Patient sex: M
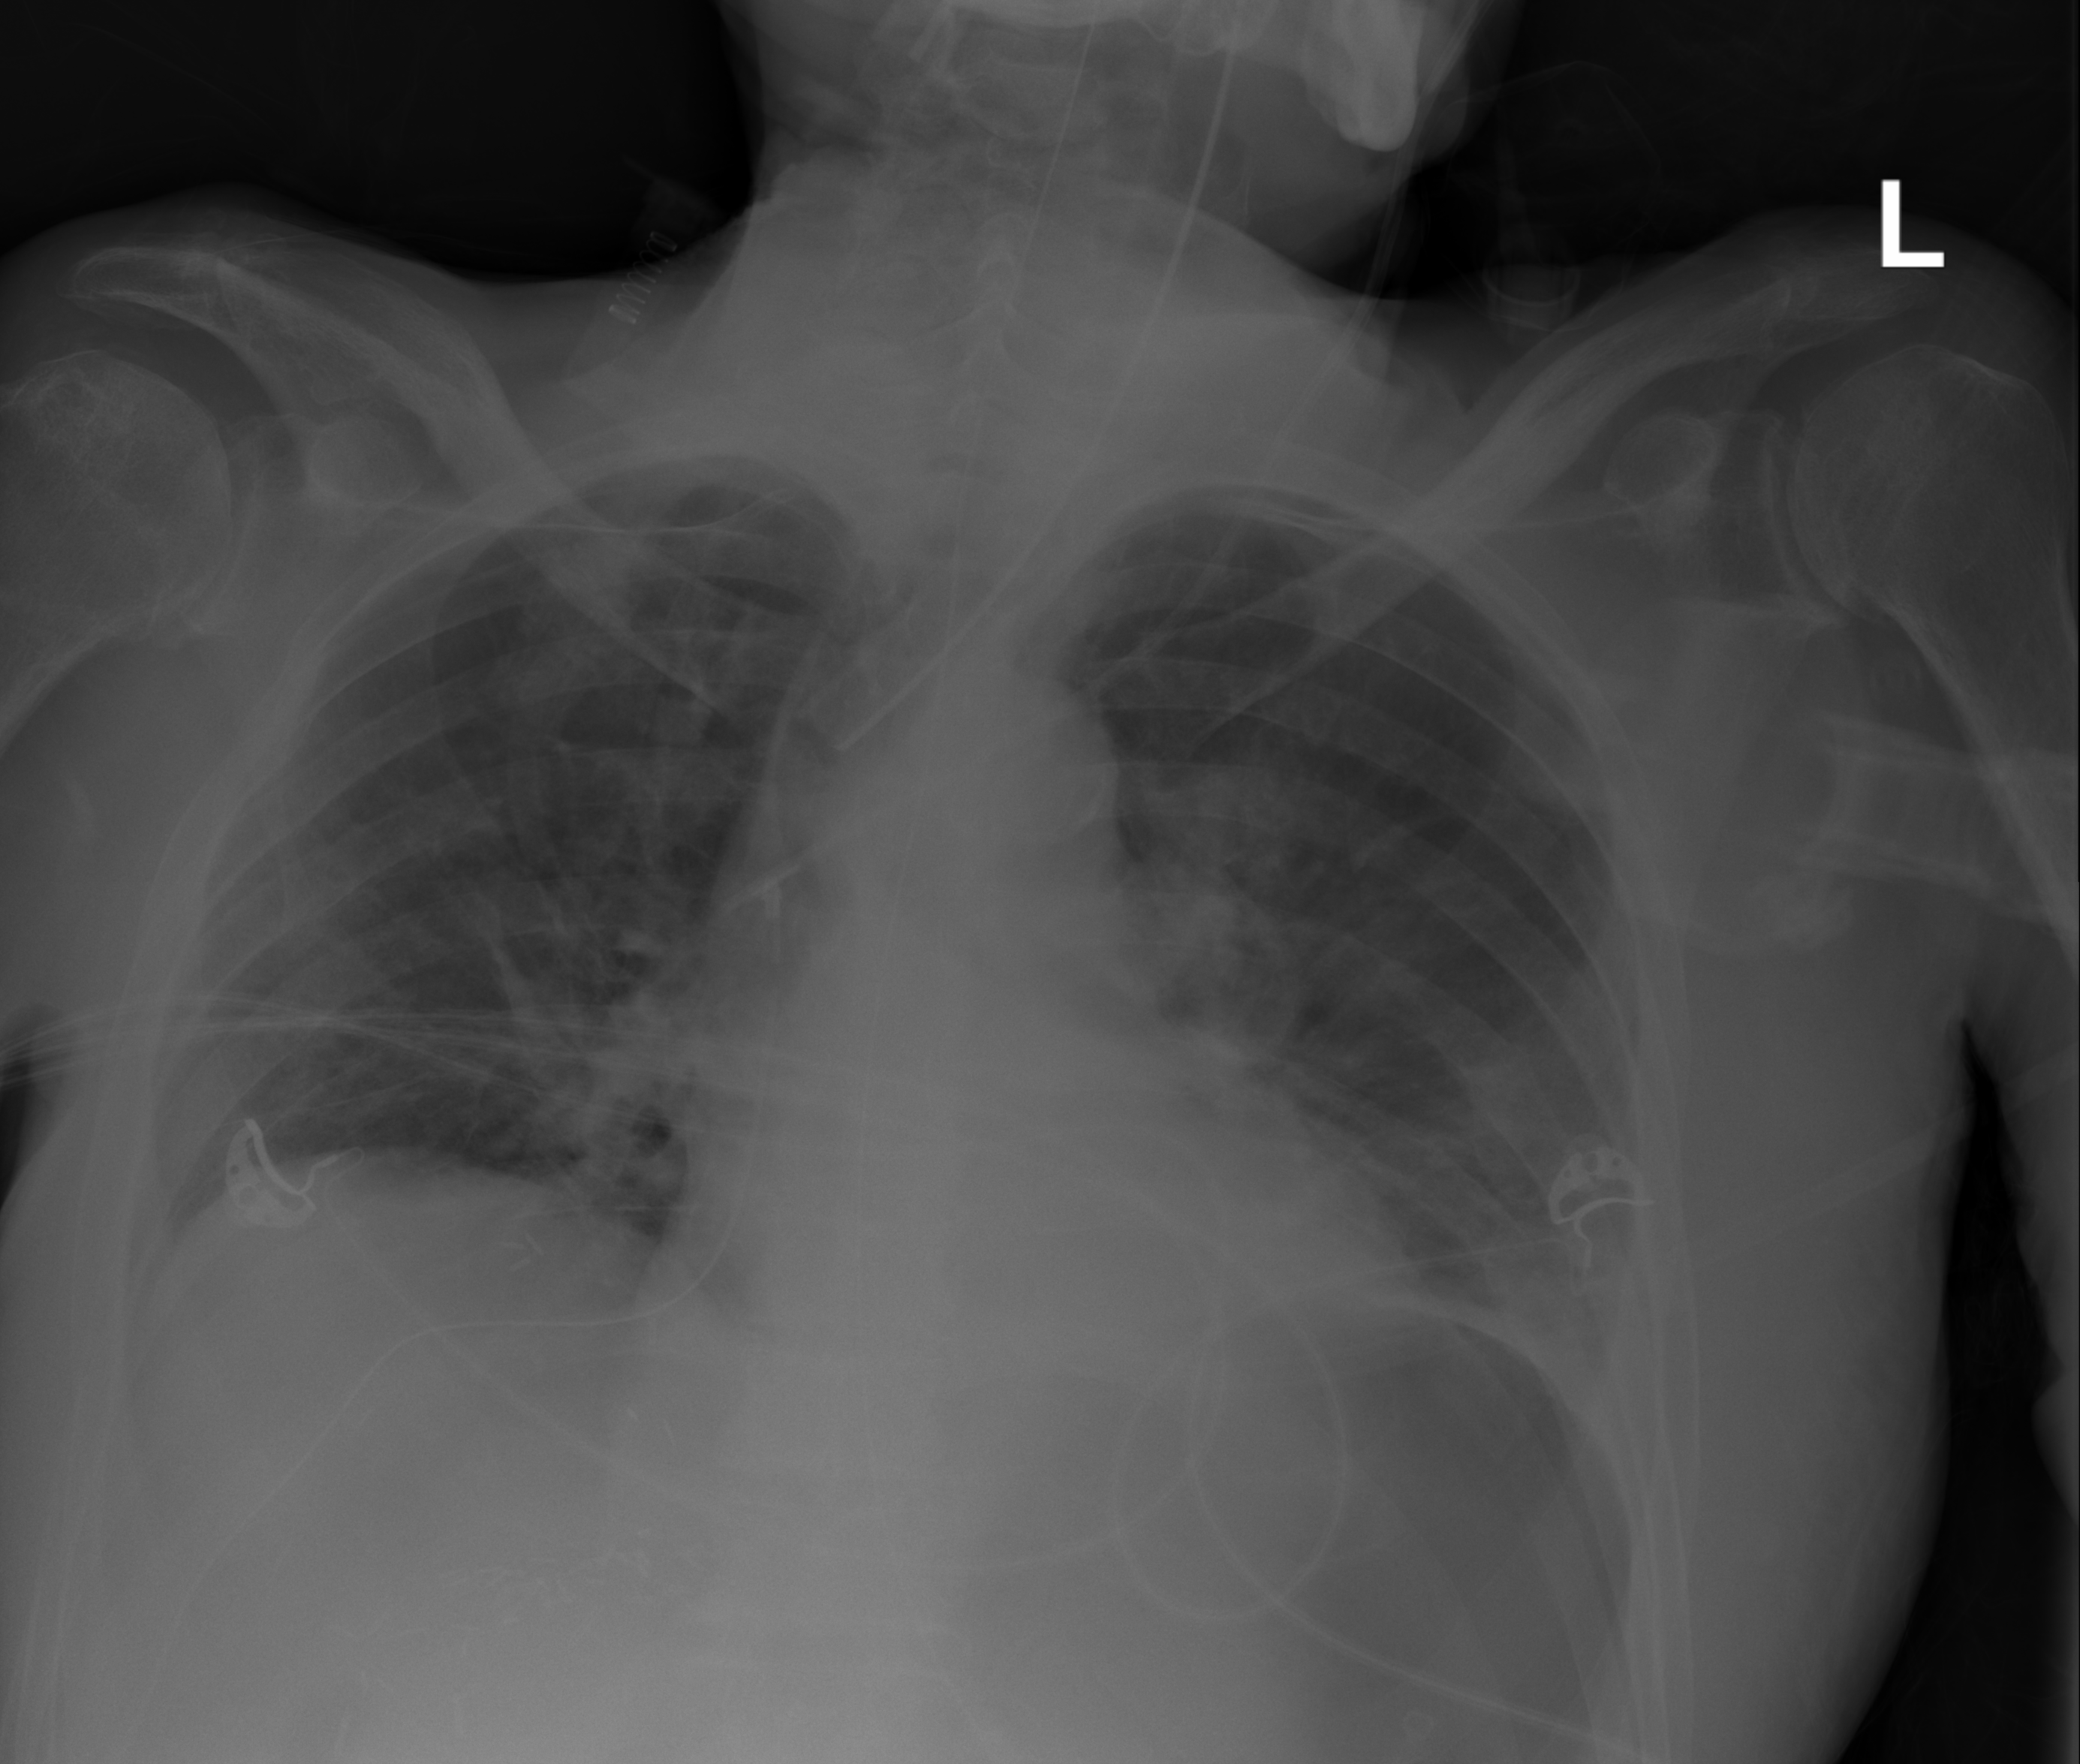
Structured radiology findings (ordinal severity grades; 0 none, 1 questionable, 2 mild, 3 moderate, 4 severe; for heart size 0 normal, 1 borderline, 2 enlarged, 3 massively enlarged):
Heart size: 0
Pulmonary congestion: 1
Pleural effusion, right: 0
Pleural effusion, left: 1
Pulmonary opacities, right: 1
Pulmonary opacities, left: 2
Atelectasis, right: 2
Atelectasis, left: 2